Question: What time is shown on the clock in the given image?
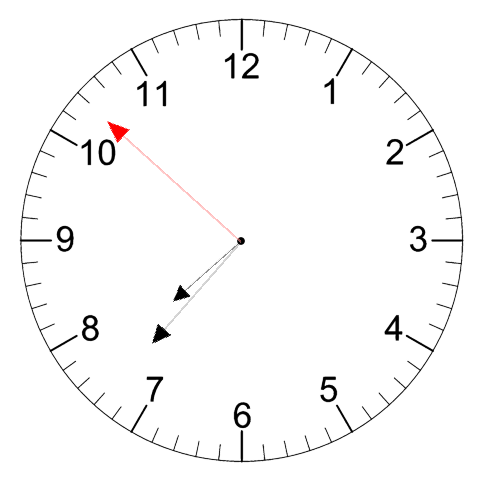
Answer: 07:36:52